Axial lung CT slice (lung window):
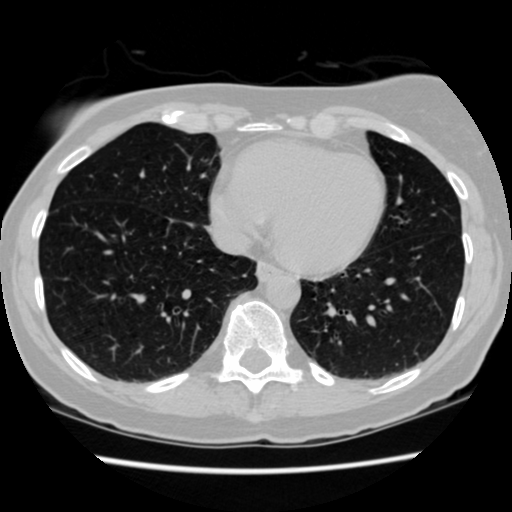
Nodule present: no